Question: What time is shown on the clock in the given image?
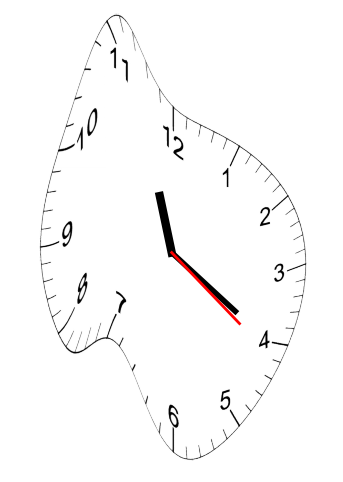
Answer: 11:20:21